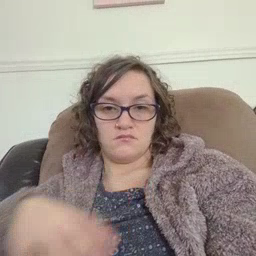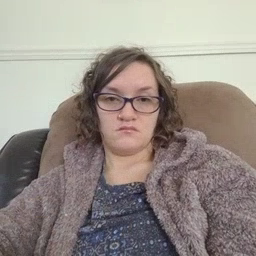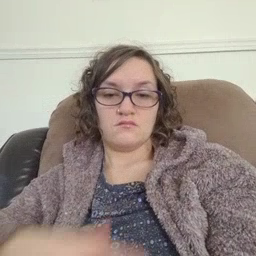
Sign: man